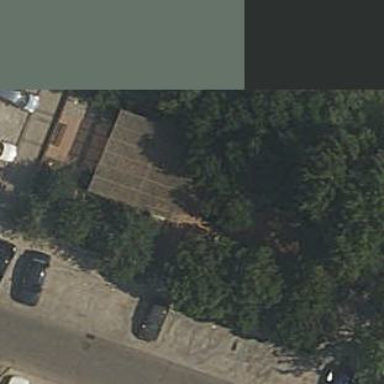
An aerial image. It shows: View of building.